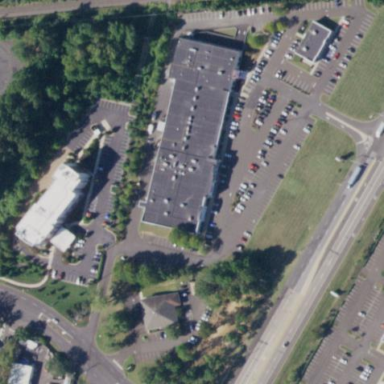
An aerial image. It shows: Commercial area.